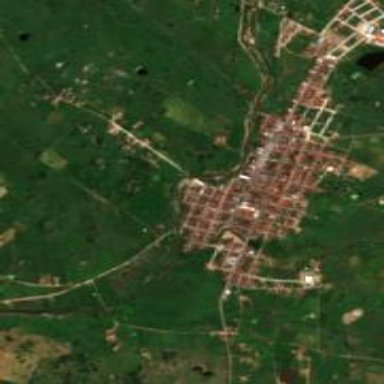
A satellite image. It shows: Town.